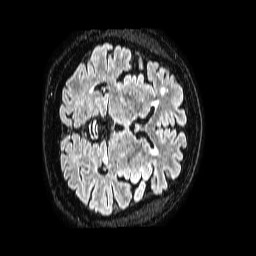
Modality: FLAIR
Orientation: axial
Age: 61
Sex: male
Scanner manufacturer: philips
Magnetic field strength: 1.5 T
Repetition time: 4.8 s
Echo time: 0.3 s